Interaction volume radius: 5 \u00c5
Interaction volume height: 25 \u00c5
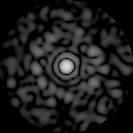
Disorder parameter: 0.8146